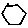
Label: hexagon